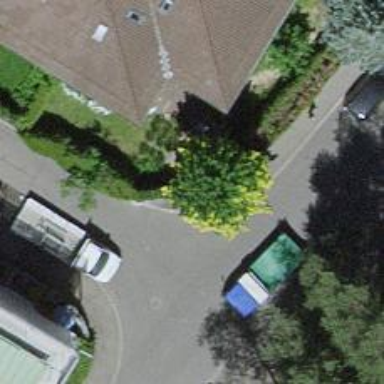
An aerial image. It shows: Kerb barrier.